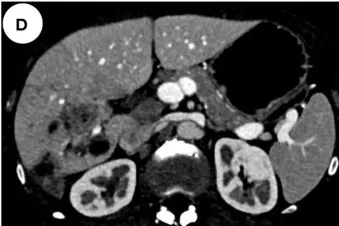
Imaging features of the patient. (D) Abdominal CT enhancement showed multiple cystic and tubular low-density shadows scattered in the liver, some showed edge enhancement, and a few lesions were smaller than those before on follow-up day 69.
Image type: radiology (ct)